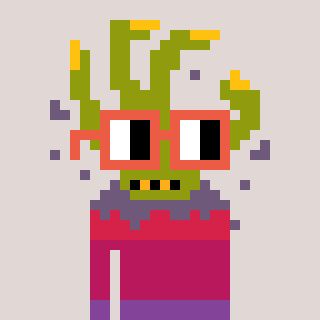
a pixel art character with square orange glasses, a zombie-hand-shaped head and a redpinkish-colored body on a warm background